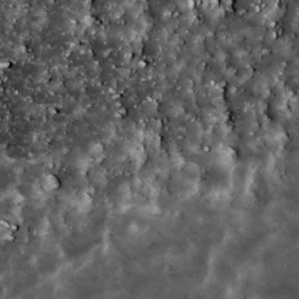
Label: non_frost